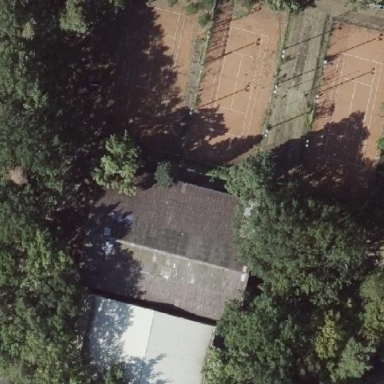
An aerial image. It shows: Tennis court in leisure pitch.